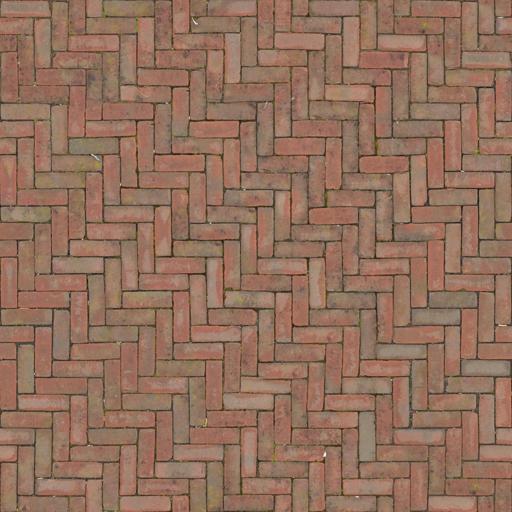
Tags: herringbone paving stones